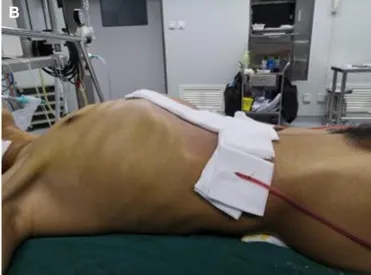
Preoperative and postoperative comparison. (B) The postoperative appearance of the patient's abdomen.
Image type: medical_photograph (other_medical_photograph)